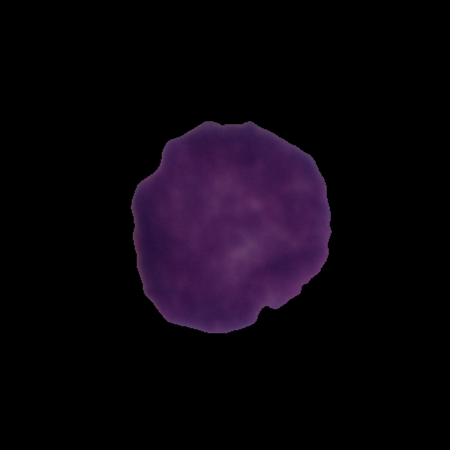
Label: cancer